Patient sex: M
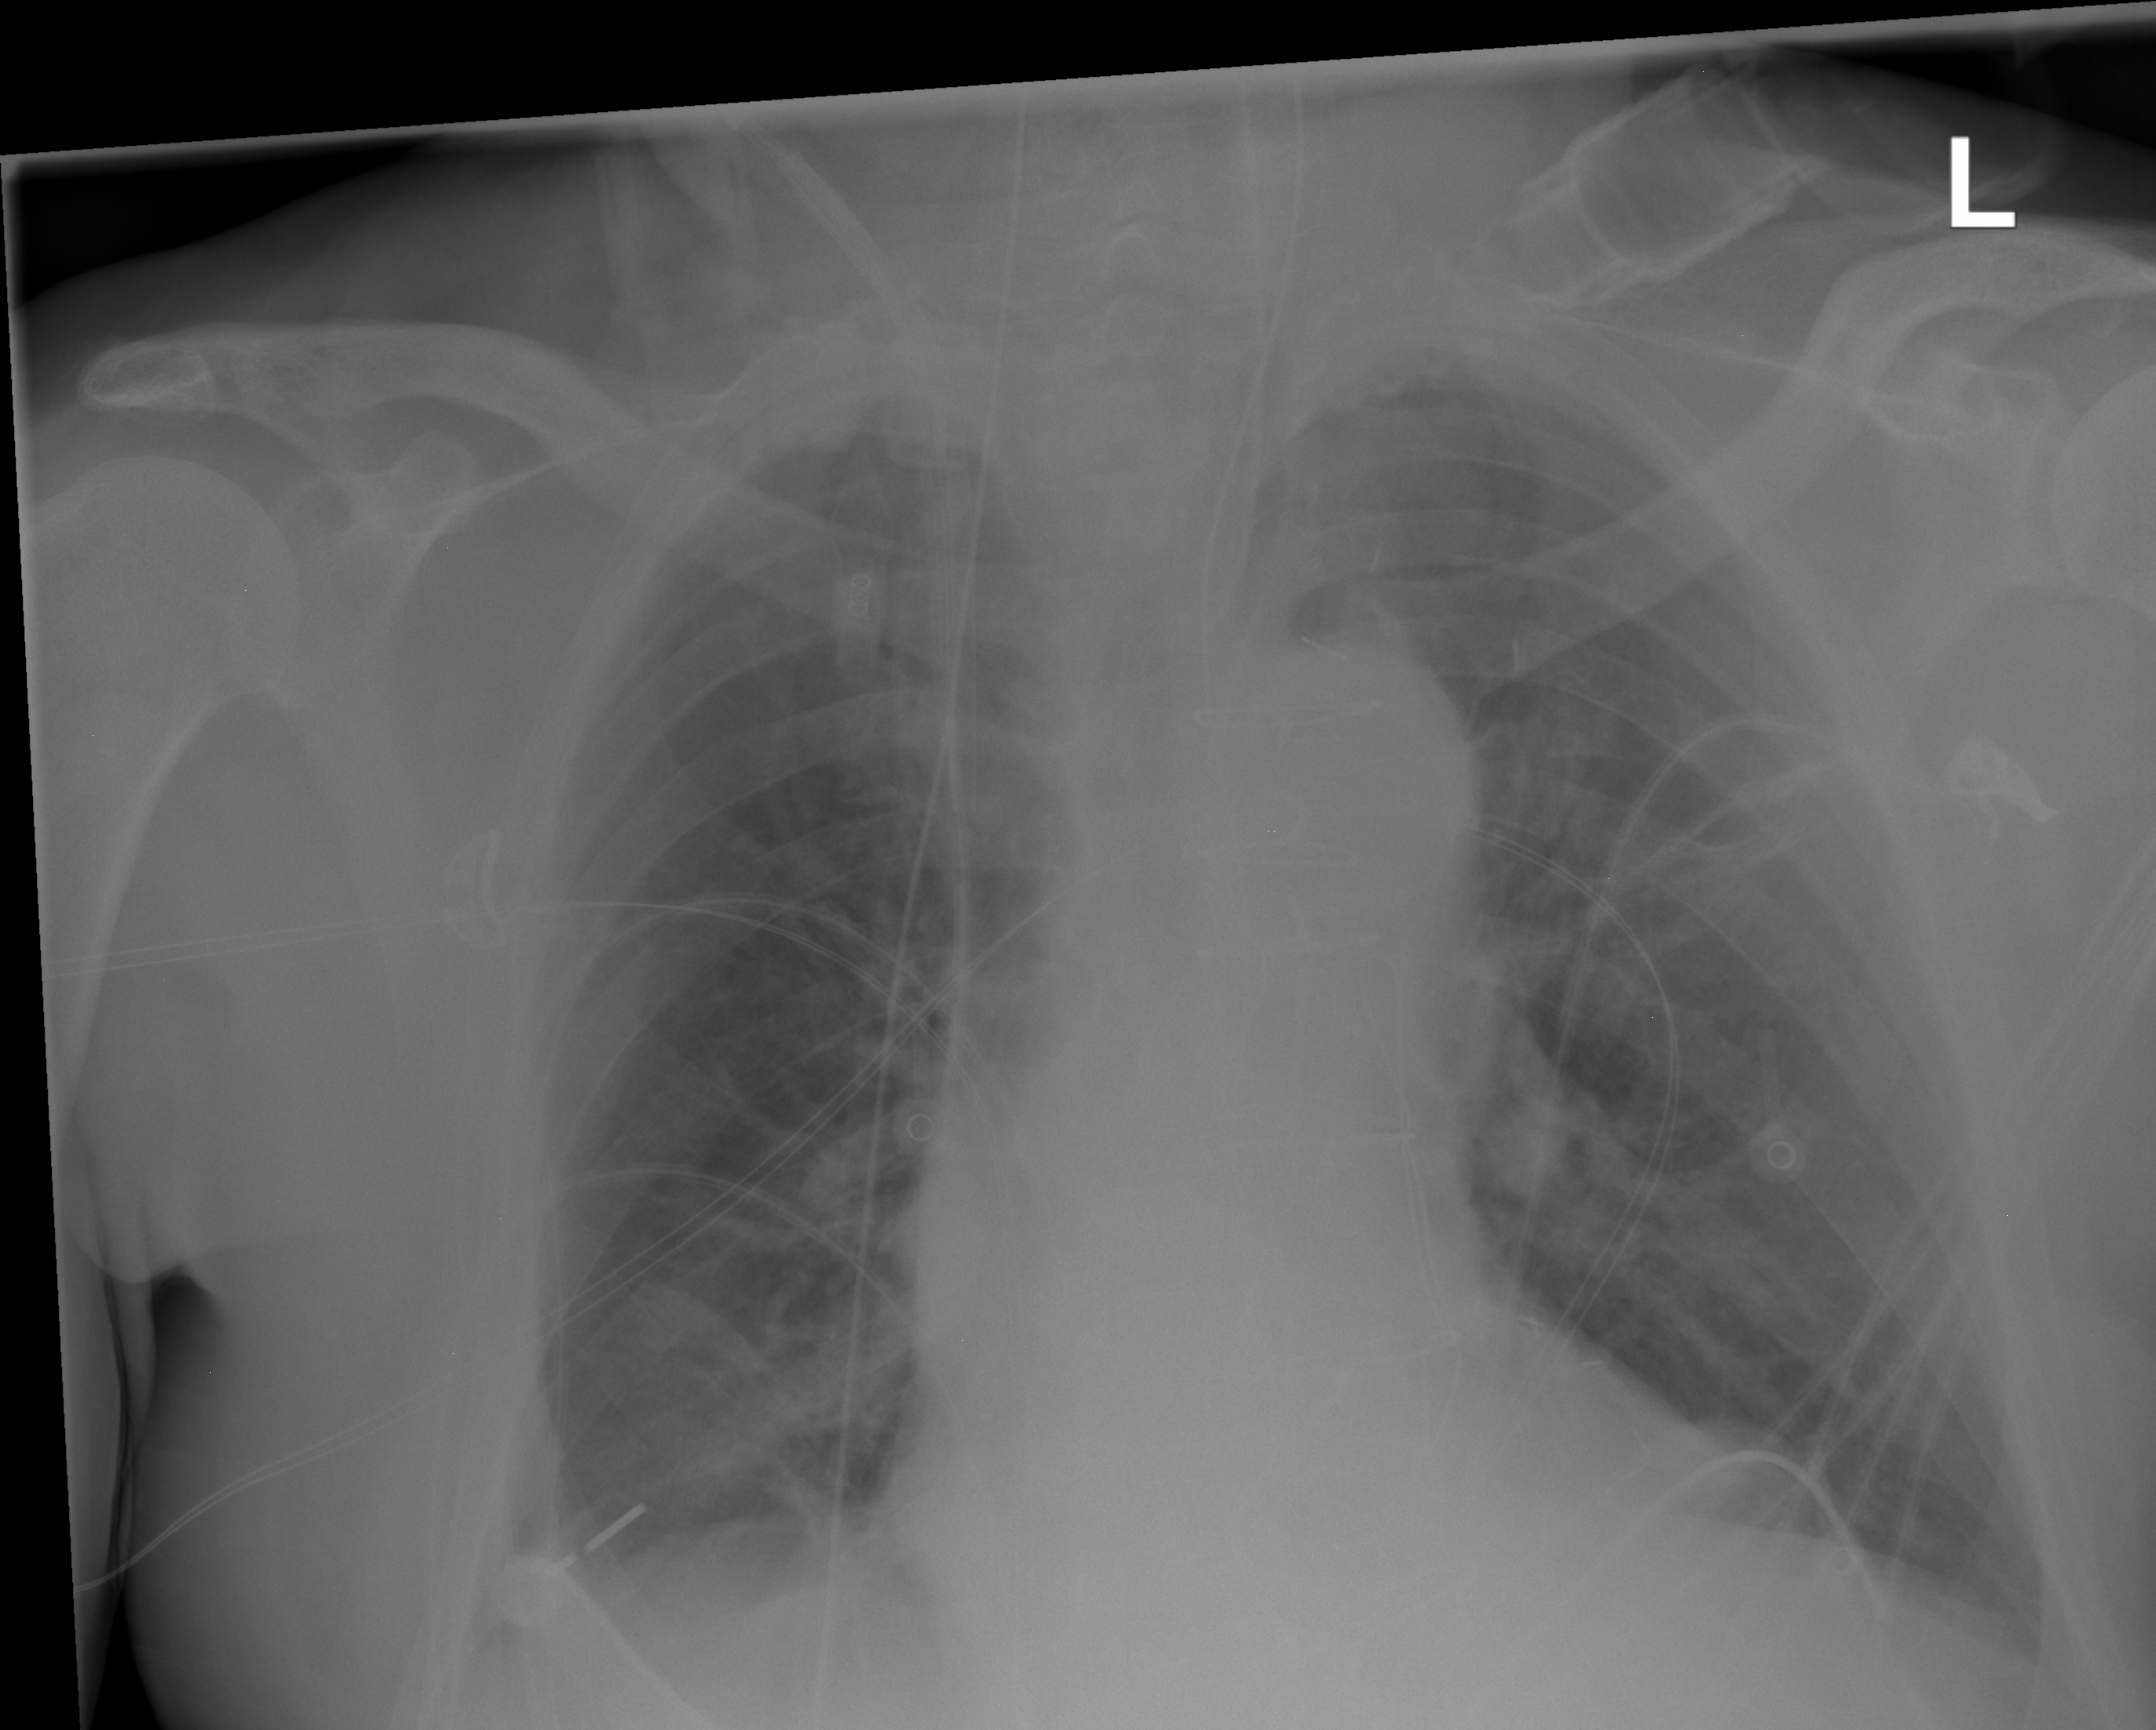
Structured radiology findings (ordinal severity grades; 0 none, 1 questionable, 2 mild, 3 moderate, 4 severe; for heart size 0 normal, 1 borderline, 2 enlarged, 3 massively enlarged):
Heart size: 0
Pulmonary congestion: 0
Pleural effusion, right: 0
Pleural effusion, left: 0
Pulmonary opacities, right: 0
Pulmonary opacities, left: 0
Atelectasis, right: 2
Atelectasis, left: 2